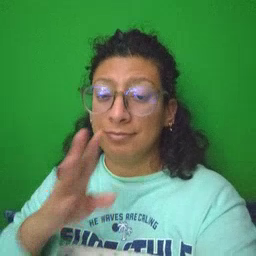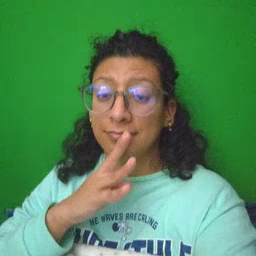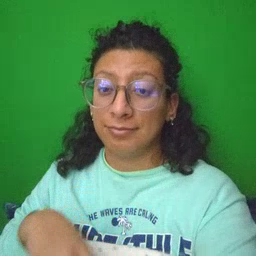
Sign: talk